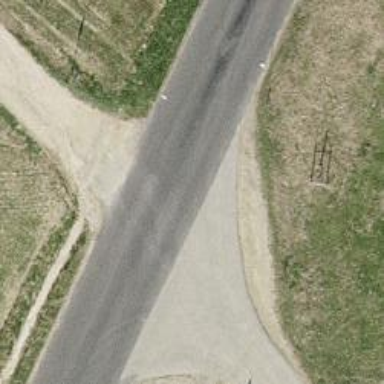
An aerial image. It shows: Tertiary road with lane markings.